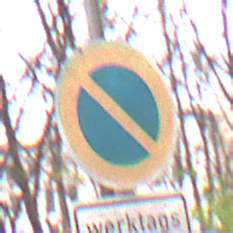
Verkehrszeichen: EingeschraenktesHalteverbot
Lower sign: ZeitangabenMitBeschraenkungAufWochentage7
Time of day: Midday
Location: Outdoor (Nature)
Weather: Overcast
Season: NotSpecified
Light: Natural